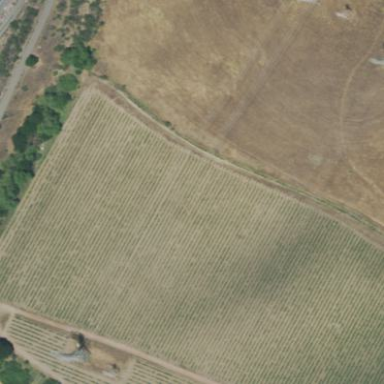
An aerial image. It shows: Vineyard with wine grapes as the crop.